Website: walmart
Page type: payment
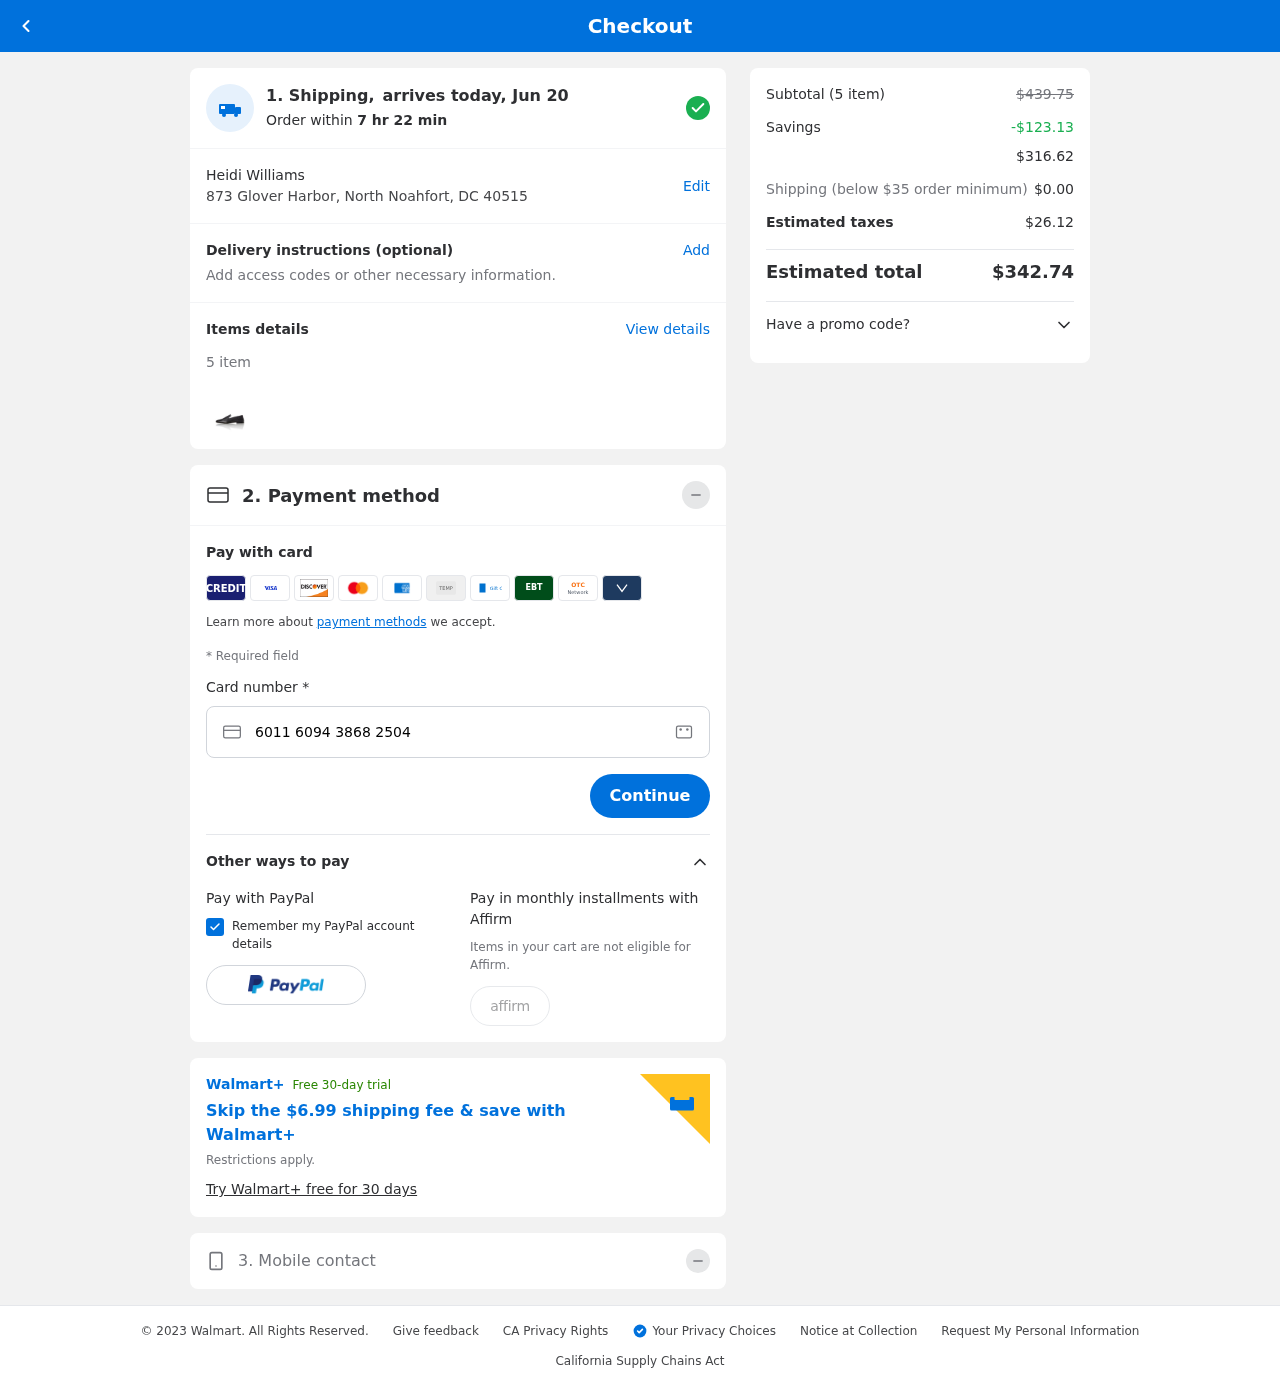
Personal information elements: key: PII_FULLNAME
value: Heidi Williams
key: PII_STREET
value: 873 Glover Harbor
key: PII_CITY_STATE_ZIP
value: North Noahfort, DC 40515
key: PII_CARD_NUMBER
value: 6011 6094 3868 2504
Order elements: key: ORDER_DELIVERY_DATE
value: Jun 20
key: ORDER_NUM_ITEMS
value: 5
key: ORDER_SUBTOTAL_BEFORE_SAVINGS
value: $439.75
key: ORDER_SAVINGS
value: -$123.13
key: ORDER_SUBTOTAL
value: $316.62
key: ORDER_SHIPPING_COST
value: $0.00
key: ORDER_TAX
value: $26.12
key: ORDER_TOTAL
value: $342.74